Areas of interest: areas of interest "Sport and cultural"
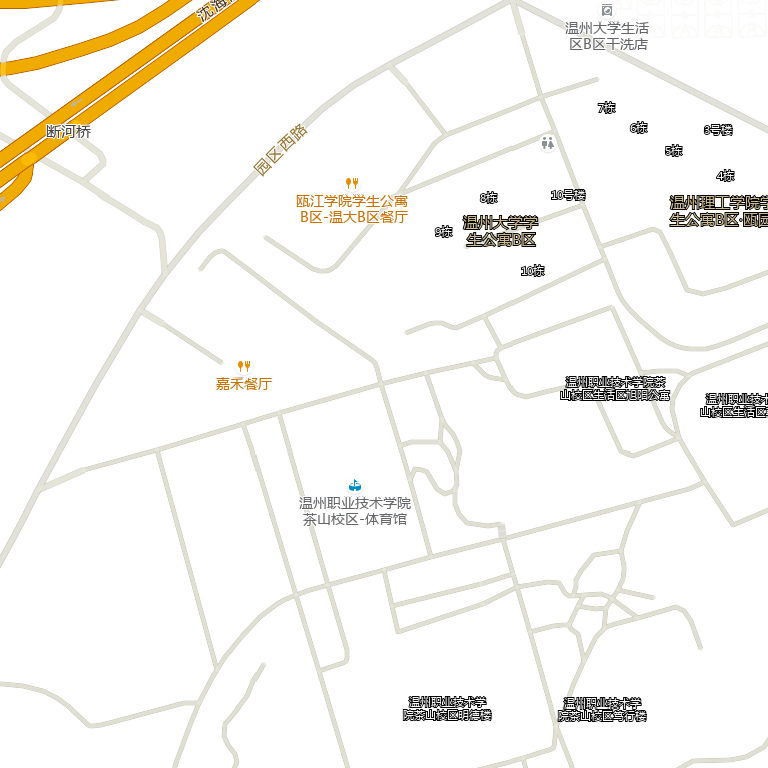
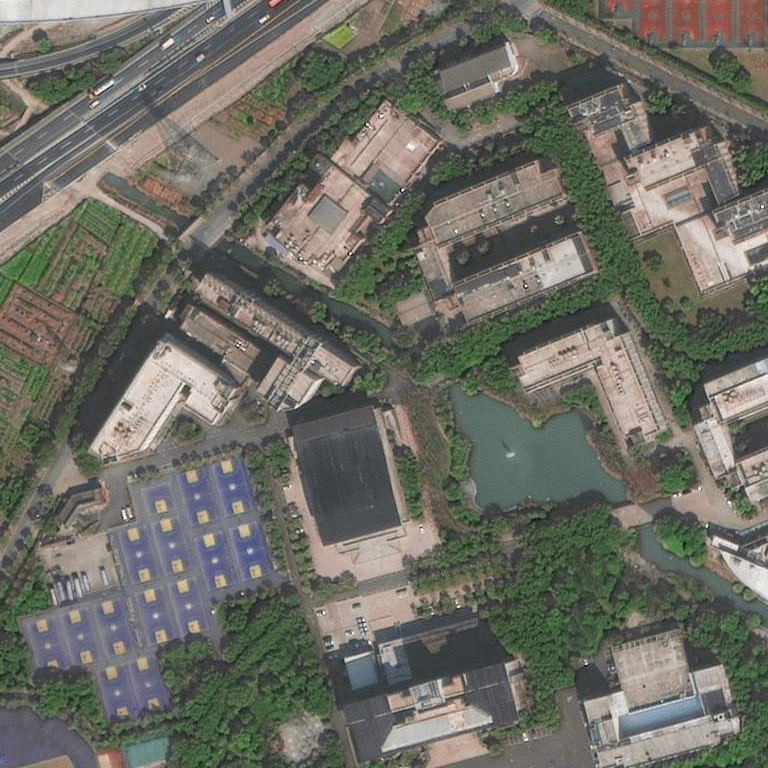